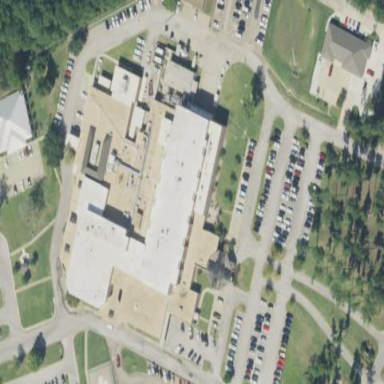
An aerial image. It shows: Healthcare facility identified as hospital.